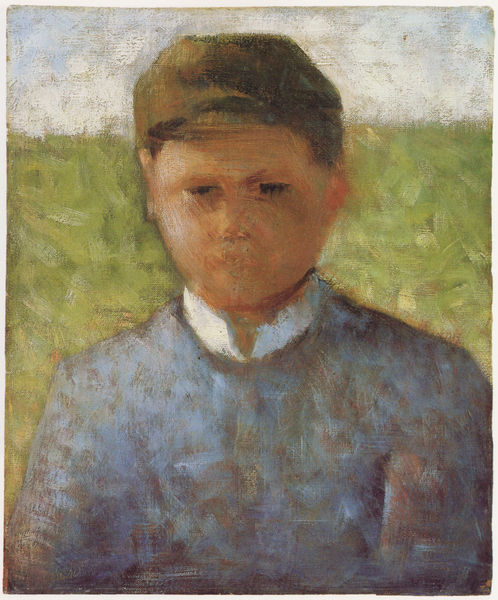
Titel: Le Petit Paysan en bleu
Künstler: Georges Pierre Seurat
Standort: Paris
Institution: Musée d'Orsay
Schlagwörter: blau, dunkel, gemälde, himmel, kopf, mann, schatten, weiß, wolken, grün, impressionismus, ocker, braun, grau, hell, hintergrund, licht, mund, nase, ohr, schwarz, blick, gras, schirm, wiese, beige, expressionismus, malerei, hemd, jacke, jung, kappe, mütze, mützen, arme, augen, gesicht, kragen, mensch, rahmen, ärmel, bildnis, hals, portrait, porträt, öl, feld, horizont, pastos, haare, kind, brustbild, frontal, ohren, schultern, traurig, fischer, pointilismus, klein, duktus, junge, hemdkragen, geschlossen, wimpern, bauer, unscharf, punkte, knabe, heide, acryl, stehkragen, pinselstrich, verschwommen, weisser kragen, hel, malerisch, pinselstriche, pullover, pulli, modersohn, munter, pinseldunktus, pulover, vorbswede, wiese grün, worbwede, äcryl